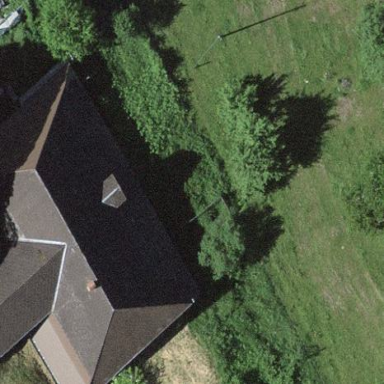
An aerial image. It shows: Farm building.